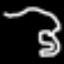
Label: frog